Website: lowes
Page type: customer-info-address
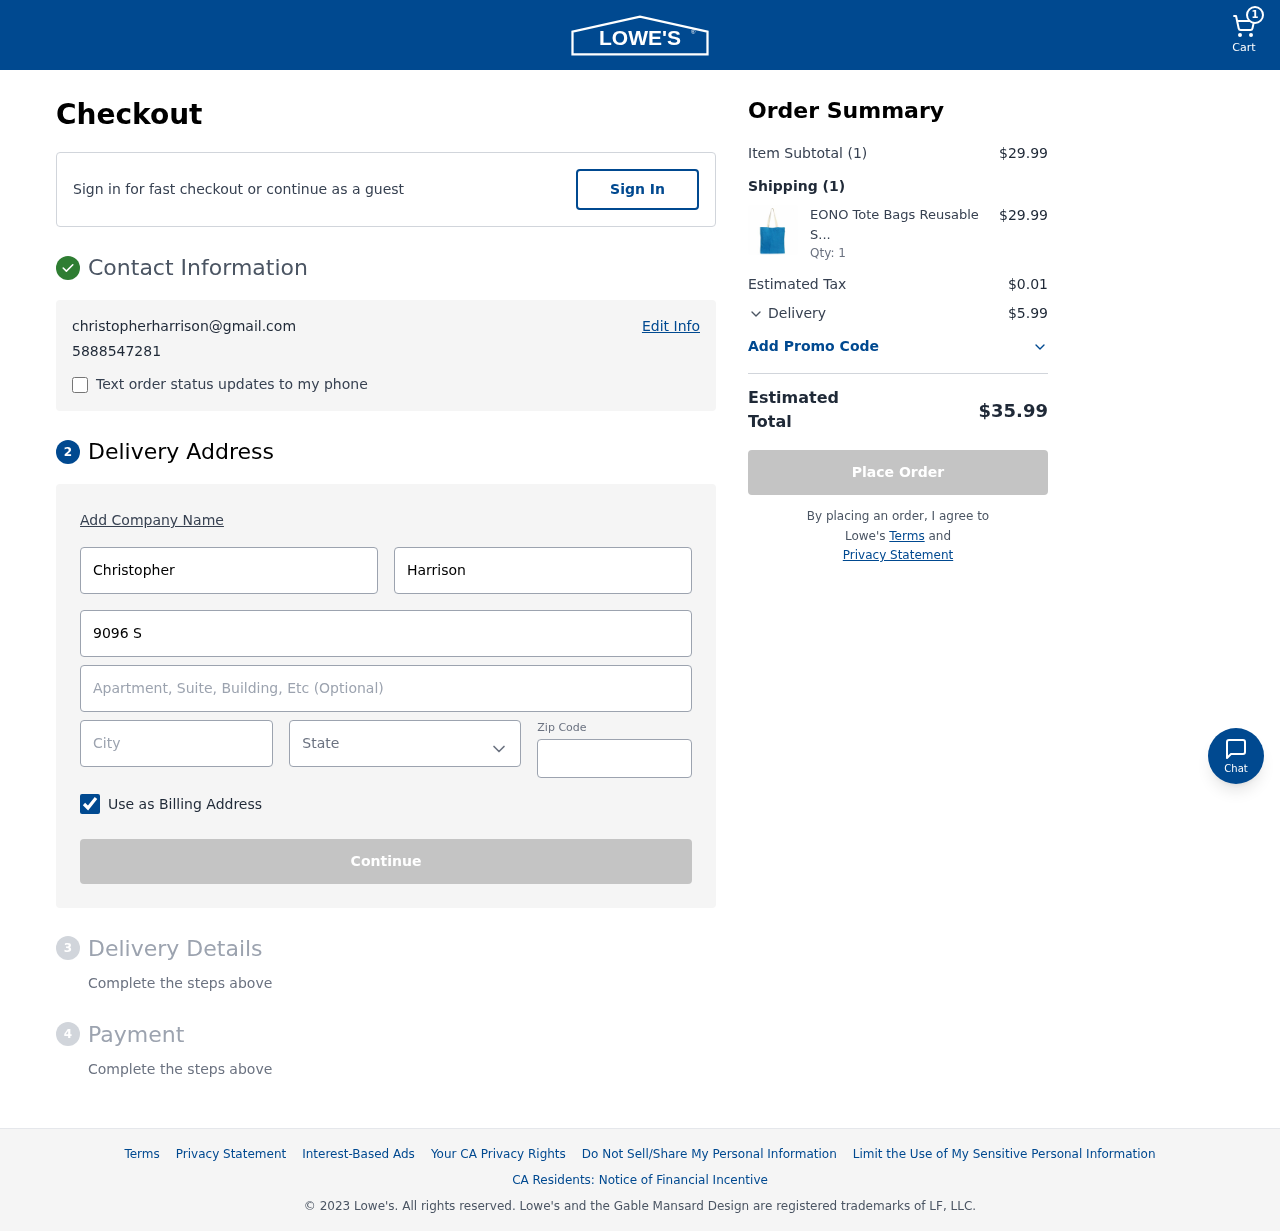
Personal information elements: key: PII_CITY
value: Irwinborough
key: PII_EMAIL
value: christopherharrison@gmail.com
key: PII_FIRSTNAME
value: Christopher
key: PII_LASTNAME
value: Harrison
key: PII_PHONE
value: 5888547281
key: PII_POSTCODE
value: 28221
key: PII_STATE
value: Arkansas
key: PII_STREET
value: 9096 Sharon Lake
Product elements: key: PRODUCT1_NAME
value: EONO Tote Bags Reusable Shopping Bag Eco-Friendly Recycled Cotton Fabric Handbag Grocery Shoulder Pl
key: PRODUCT1_QUANTITY
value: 1
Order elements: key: ORDER_NUM_ITEMS
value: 1
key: ORDER_SUBTOTAL
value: $29.99
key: ORDER_NUM_ITEMS2
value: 1
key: ORDER_SUBTOTAL2
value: $29.99
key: ORDER_TAX
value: $0.01
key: ORDER_SHIPPING_COST
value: $5.99
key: ORDER_TOTAL
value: $35.99